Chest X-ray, AP view. Patient: 14 years old, sex M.
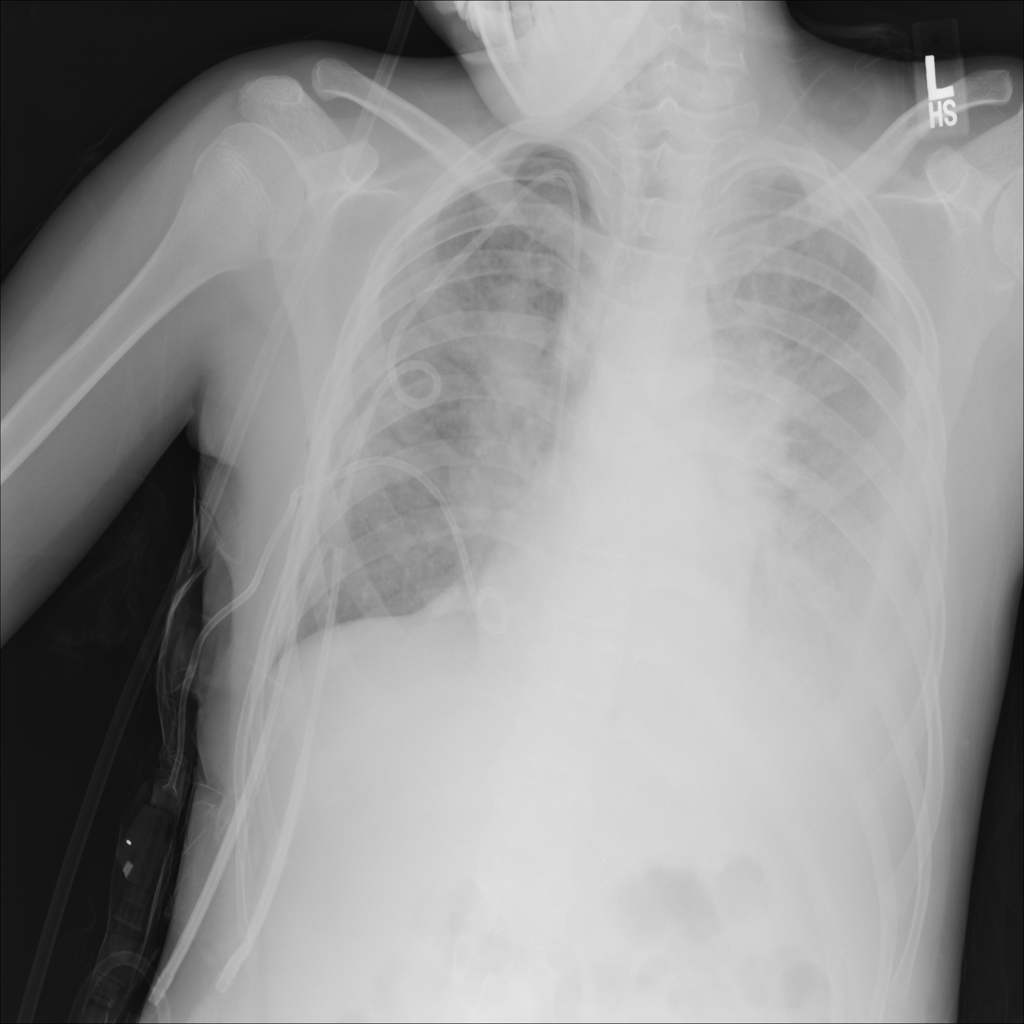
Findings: Infiltration, Pneumothorax